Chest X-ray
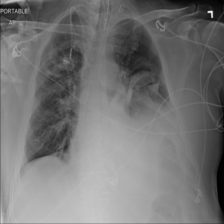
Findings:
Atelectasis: negative
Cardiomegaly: negative
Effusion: negative
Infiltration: negative
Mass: negative
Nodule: negative
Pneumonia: negative
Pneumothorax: negative
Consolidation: negative
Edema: negative
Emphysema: negative
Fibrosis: negative
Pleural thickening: negative
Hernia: negative